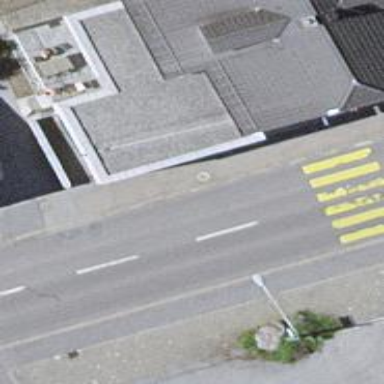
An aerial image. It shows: Bus stop with stop position for public transport.